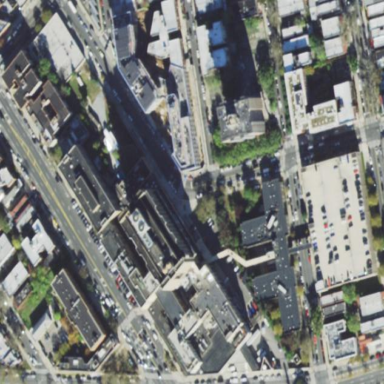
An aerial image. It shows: Healthcare facility identified as hospital.